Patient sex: F
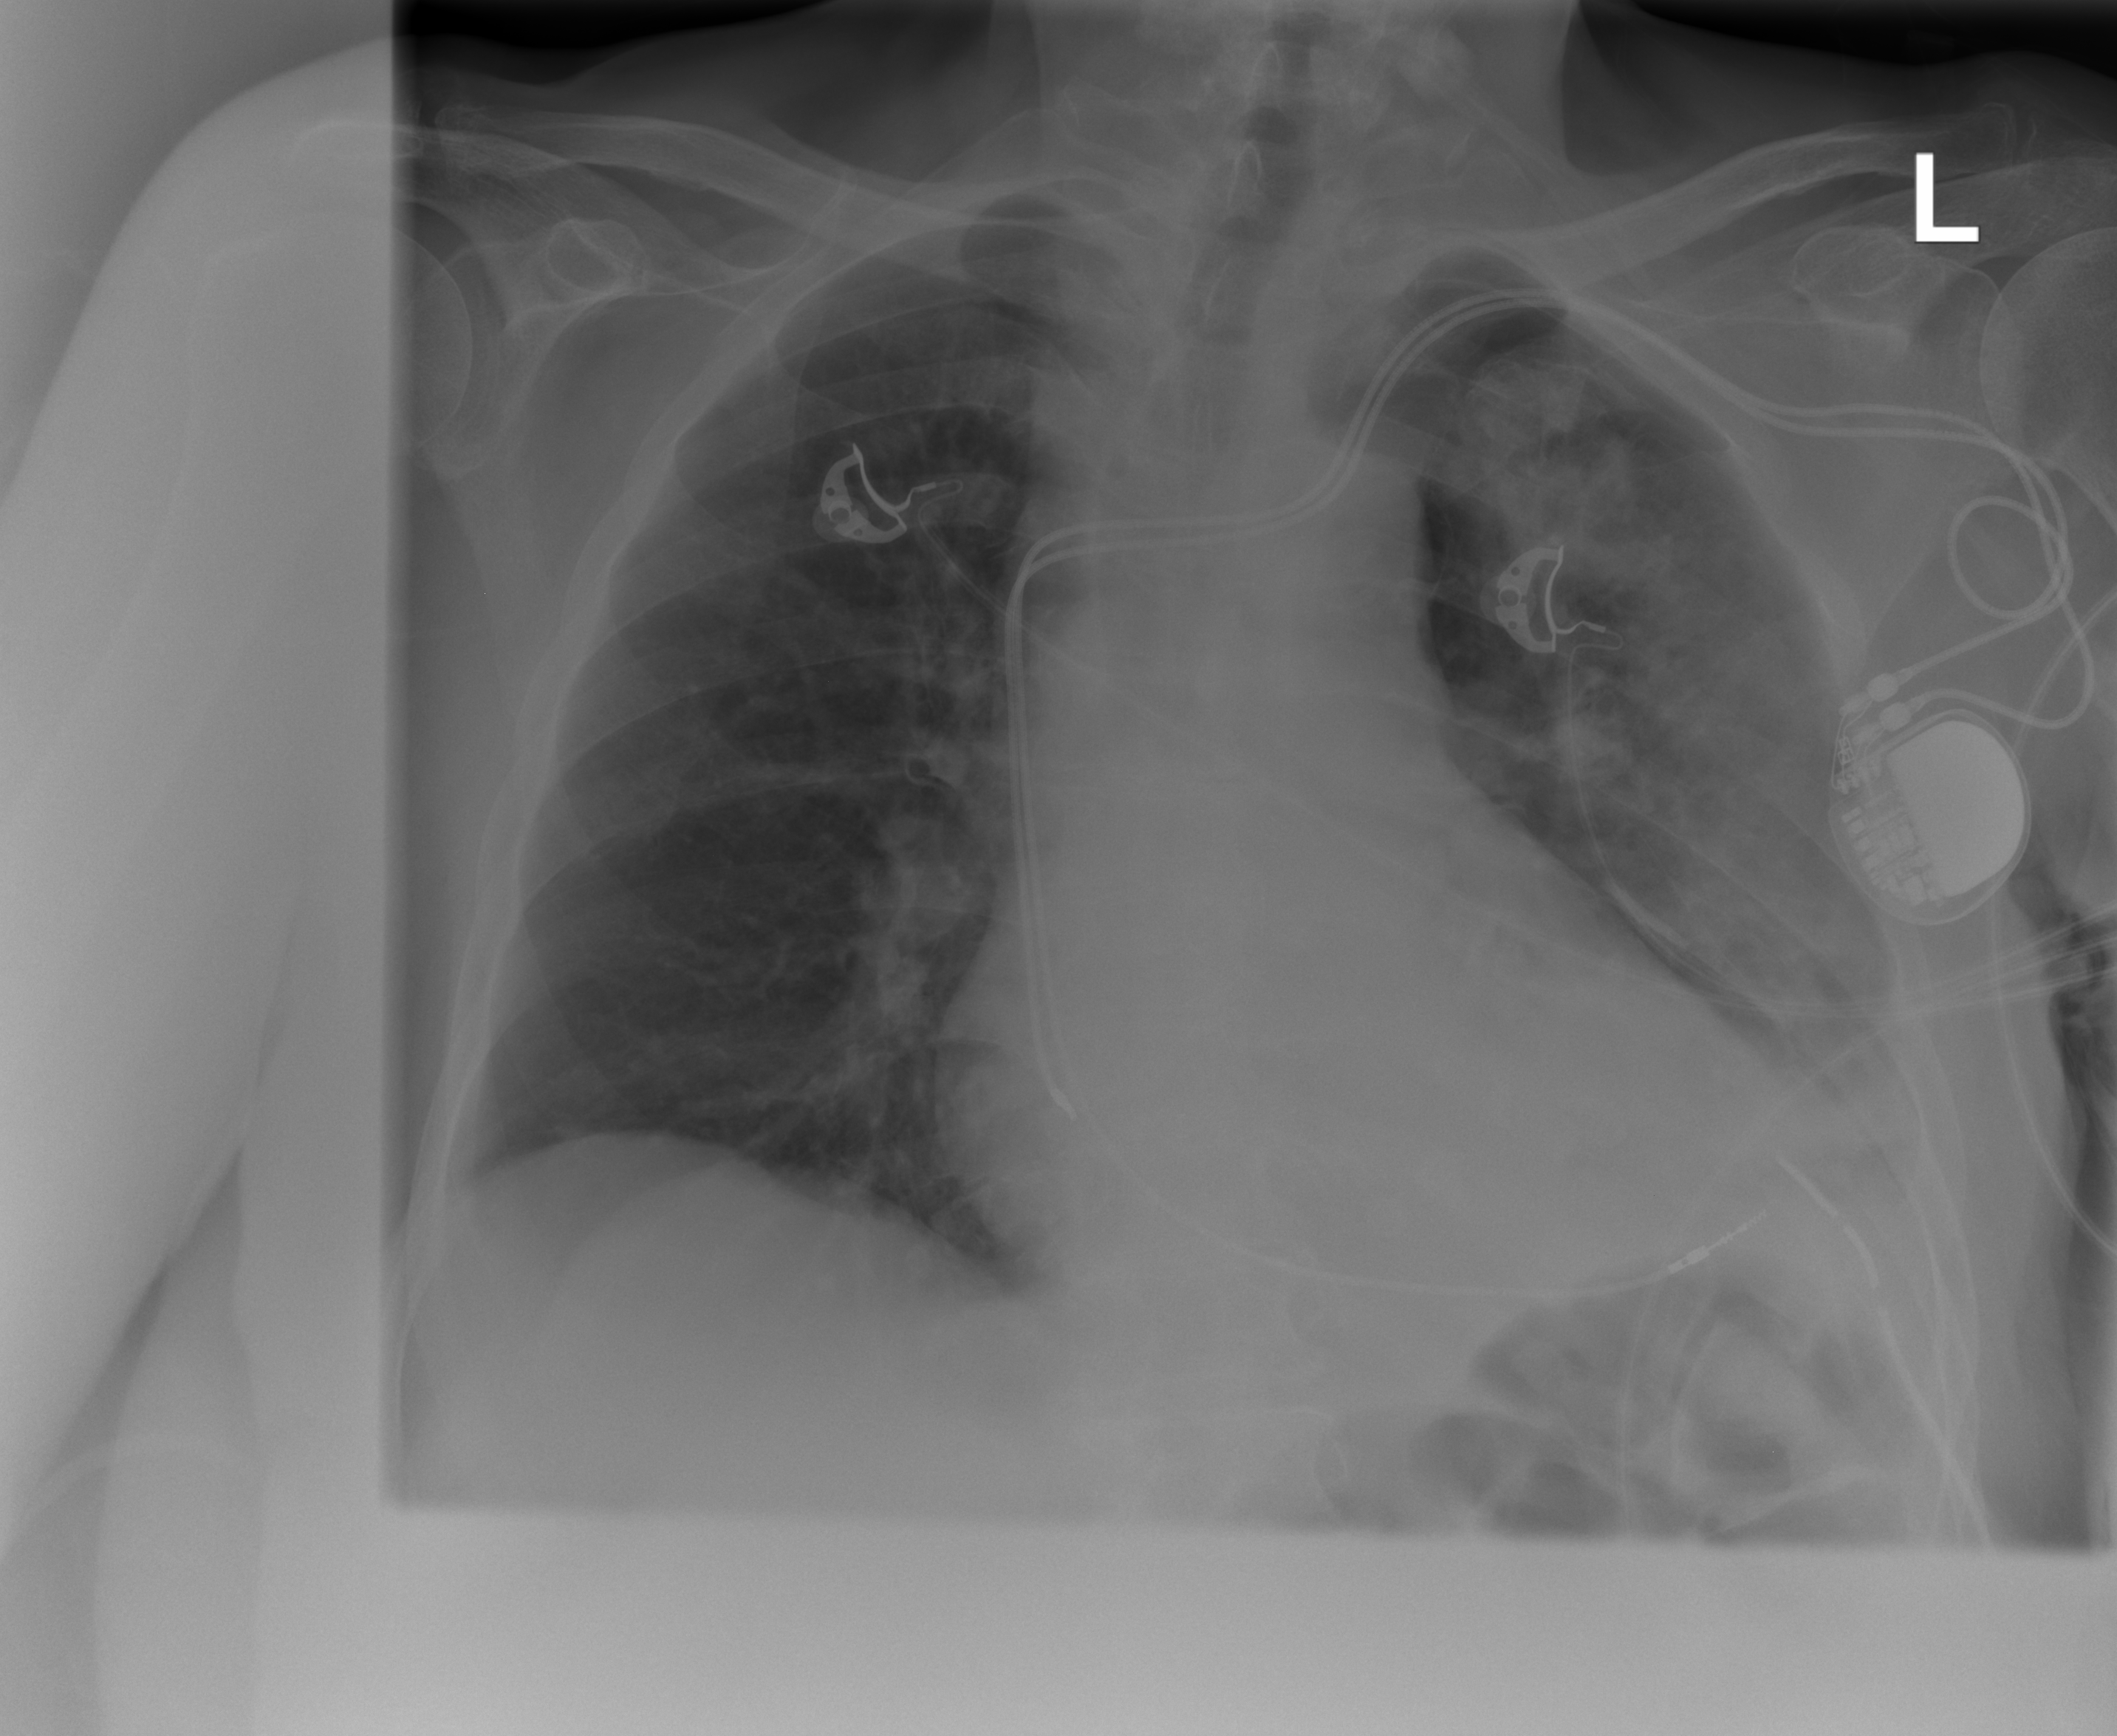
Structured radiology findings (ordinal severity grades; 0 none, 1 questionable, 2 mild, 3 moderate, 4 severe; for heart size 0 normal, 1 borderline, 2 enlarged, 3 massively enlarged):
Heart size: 0
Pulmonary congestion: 0
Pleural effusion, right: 0
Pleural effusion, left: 2
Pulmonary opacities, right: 0
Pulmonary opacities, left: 1
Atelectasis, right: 0
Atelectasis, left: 2